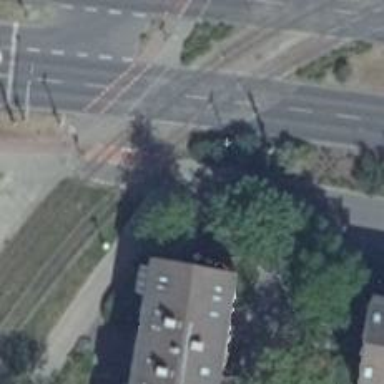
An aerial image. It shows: Tram crossing on the railway.